Question: I'm creating a DB from scratch and I'm trying to create queries with performance in mind. For test purpose I filled my tables with test data.
My query needs to join 3 tables: 2 with millions of rows and the third with hundred thousands rows.
How can I know my query is the fastest possible?
Here the result of explain:

From the explain I noticed that the query is using exactly all the Indexes I created for it, so I should be happy and it should be fast, but it's taking 3 seconds (when I execute it after MySQL reboot), and for a real time application this is way too much.
Basically I have two question:
1. Is there a way to "matematically" detect if the query is best performing. i.e. check the number of row scanned
2. How can I test queries speed? I try with "select sql_no_cache ..." or with "FLUSH QUERY CACHE;" or "RESET QUERY CACHE;" between queries, but the result is always that queries seems faster after the first time. I noticed that my query takes long time only the first time after the MySQL reboot (lets say 3 seconds), than also if I change some parameter (and I don't reboot the MySQL) is faster (lets say 0.6 seconds).
Thanks very much for your help
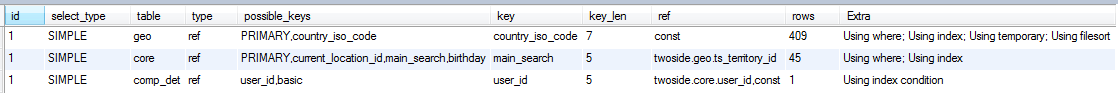
Answer: Except for trivial queries, there is no way to know if you have the optimal query & indexes. Nor can you get a metric for how well designed the schema and application are.
3 seconds on a cold system for a 3-way 'JOIN' with "Rows" of 409, 45, 1 is not too bad. Will 0.3 seconds be ok on a warm system? Won't the system be running warm most of the time?
The "Query Cache" has one purpose, but it not useful for production systems. It remembers the output from each SELECT; then if the query comes along that table(s) changes, it will very rapidly (~1ms) return the saved resultset. In a typical production system the table(s) is changing too often for this to be useful.
Either turn the QC off (_size=0 and _type=OFF), or use 'SELECT SQL_NO_CACHE...' when timing queries.
"Using index" is good, but it does not prove anything. If you would like to discuss that particular query, please provide 'SHOW CREATE TABLE' and the 'SELECT'. We be able to suggest better datatypes, better indexes, rearrangement of the schema, reformulation of the 'SELECT', or even a redesign of your application.
I see "geo" -- if you are using latitude and longitude, then there is a non-trivial, non-obvious, but much faster way to "find the nearest", but it involves just about everything I mentioned in the the previous paragraph.
Back to your mathematical question -- you are comparing 'SELECTs', here are two imprecise ways to compare their performance:
- 'Rows''EXPLAIN''SELECT'- 'FLUSH STATUS; SELECT ...; SHOW SESSION STATUS LIKE 'Handler%';''SELECT'